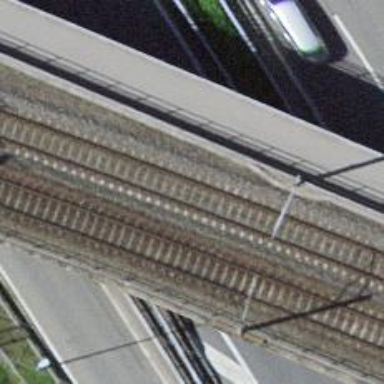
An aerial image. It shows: Railway bridge with electrified contact lines.